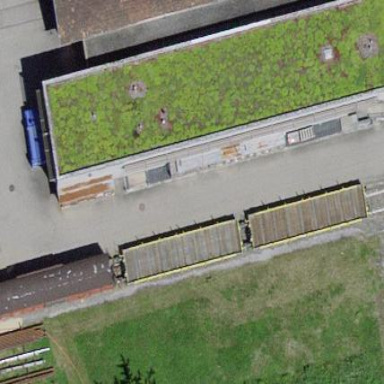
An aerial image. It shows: Building with flat roof.